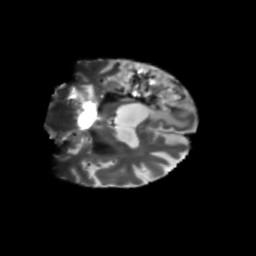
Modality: T2w
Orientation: coronal
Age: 68
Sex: male
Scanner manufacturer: siemens
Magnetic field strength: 3 T
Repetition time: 5.25 s
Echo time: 0.08 s